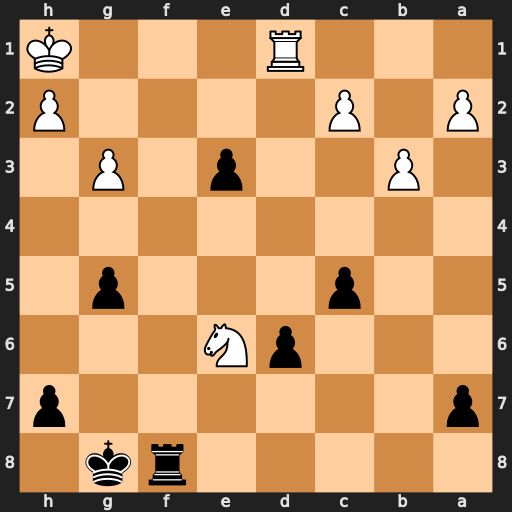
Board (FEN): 5rk1/p6p/3pN3/2p3p1/8/1P2p1P1/P1P4P/3R3K
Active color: b
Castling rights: -
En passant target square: -
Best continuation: e2 Re1 Rf1+ Kg2 Rxe1